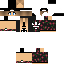
A female human skin with medium skin, wearing brown long hair dressed in a blue tshirt and red pants, featuring a closed mouth.